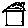
Label: house